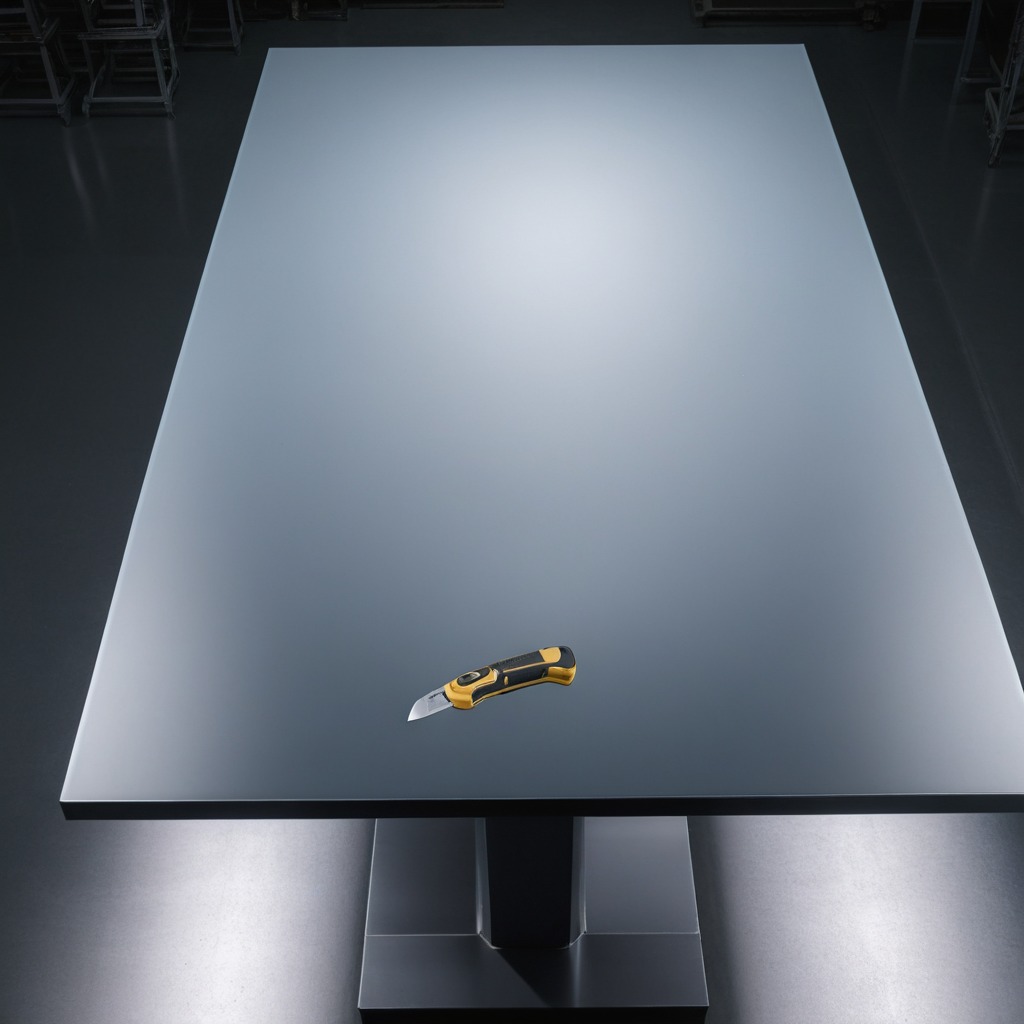
A utility knife lies on a clean empty table in a basement in the evening.